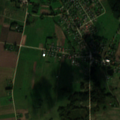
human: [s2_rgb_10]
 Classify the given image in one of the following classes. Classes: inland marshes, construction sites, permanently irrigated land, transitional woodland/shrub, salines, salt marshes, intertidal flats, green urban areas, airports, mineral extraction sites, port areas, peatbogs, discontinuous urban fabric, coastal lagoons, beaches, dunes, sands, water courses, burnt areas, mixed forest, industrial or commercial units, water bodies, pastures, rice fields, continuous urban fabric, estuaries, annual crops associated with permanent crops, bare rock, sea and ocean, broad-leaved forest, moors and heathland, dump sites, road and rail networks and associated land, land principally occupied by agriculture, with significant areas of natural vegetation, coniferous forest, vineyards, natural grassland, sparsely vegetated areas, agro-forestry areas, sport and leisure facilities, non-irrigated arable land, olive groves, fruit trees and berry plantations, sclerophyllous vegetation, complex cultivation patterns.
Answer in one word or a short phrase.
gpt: discontinuous urban fabric, industrial or commercial units, non-irrigated arable land, fruit trees and berry plantations, pastures, complex cultivation patterns, land principally occupied by agriculture, with significant areas of natural vegetation, broad-leaved forest